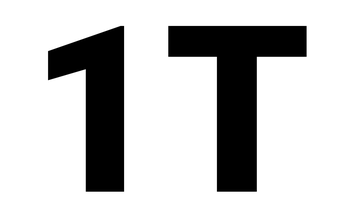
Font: Roboto_Black